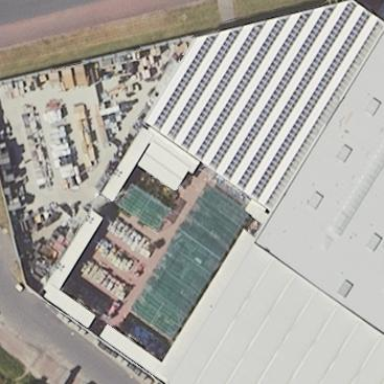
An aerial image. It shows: Garden center.